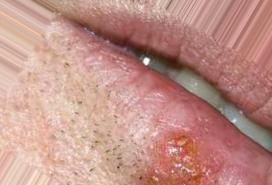
Condition: Mouth Ulcer